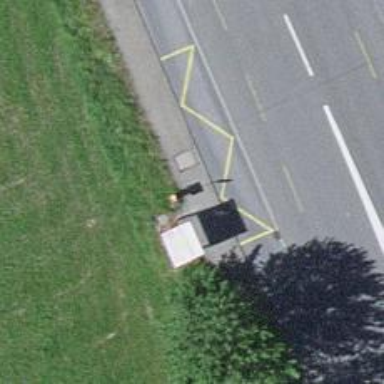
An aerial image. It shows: Platform for public transport with shelter.